Question: In the following code changing 'fill' to 'draw' produces unexpected results. The attached image demonstrates the undesired but much appreciated postmodern effect caused by 'draw'ing the red and green rectangles.
The affine transform should not be part of the problem, but as Holmes said, once you rule out all other possibilities ... So, I will explain the transform. I solved a bunch of equations to figure out how to make the window show a cartesian coordinate system with '(-2, -2)' in the lower left and '(+2, +2)' in the upper right.
This is a self-contained example. Try changing any of the 'draw's to a 'fill' or vice versa to achieve your own custom art that you can frame in the Oracle office.
I am using Java SE 7, JDK 1.7.0_21!
'''
import java.awt.BorderLayout;
import java.awt.Color;
import java.awt.Graphics;
import java.awt.Graphics2D;
import java.awt.geom.AffineTransform;
import java.awt.geom.Rectangle2D;
import javax.swing.JComponent;
import javax.swing.JFrame;
public class G {
public static void main (String [] args) {
JFrame frame = new JFrame(G.class.getCanonicalName());
JComponent component = new JComponent() {
private static final long serialVersionUID = 1L;
@Override
protected void paintComponent (Graphics g) {
super.paintComponent(g);
Graphics2D g2 = (Graphics2D) g.create();
AffineTransform xform = new AffineTransform(getWidth() / 4, 0, 0, - getHeight() / 4, getWidth() / 2, getHeight() / 2);
g2.setTransform(xform);
paint2D(g2);
g2.dispose();
}
protected void paint2D (Graphics2D g2) {
g2.setColor(Color.RED);
g2.draw(new Rectangle2D.Double( 0, 0, 1, 1));
g2.setColor(Color.GREEN);
g2.draw(new Rectangle2D.Double(-1, -1, 1, 1));
g2.setColor(Color.BLUE);
g2.fill(new Rectangle2D.Double(-1, 0, 1, 1));
g2.setColor(Color.YELLOW);
g2.fill(new Rectangle2D.Double( 0, -1, 1, 1));
}
};
frame.setLayout(new BorderLayout());
frame.add(component, BorderLayout.CENTER);
frame.setDefaultCloseOperation(JFrame.EXIT_ON_CLOSE);
frame.setSize(400, 400);
frame.setVisible(true);
}
}
'''

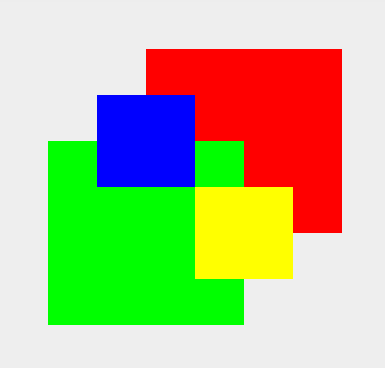
Answer: it is the 1 unit default stroke setting. i increased the coordinate space from '-20' to '+20' in each dimension and drew '10' unit wide and high rectangles which confirmed the problem as the image below shows.